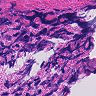
Metastatic tissue present: no